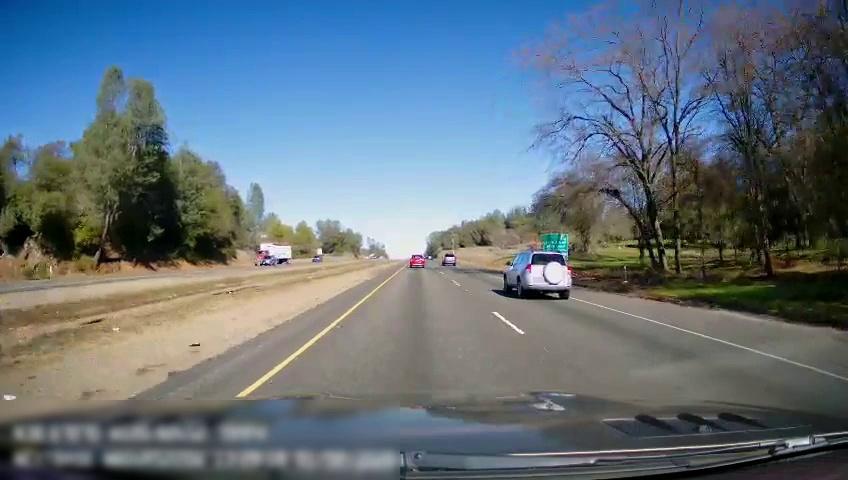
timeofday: Day
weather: Sunny
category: Drivable Space
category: Drivable Space
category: Vehicles | SUV
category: Vehicles | SUV
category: Vehicles | SUV
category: Vehicles | Truck
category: Vehicles | Car
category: Vehicles | Truck
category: Lanes | Current Lane
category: Lanes | Current Lane
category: Lanes | Alternate Lane
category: Traffic | Signs